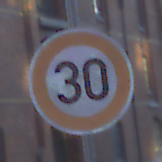
Verkehrszeichen: Geschwindigkeit30
Umgebung: Outdoor, Urban
Tageszeit: SunriseSunset
Wetter: Clear
Licht: Natural
Jahreszeit: NotSpecified
Kontrast: MediumContrast